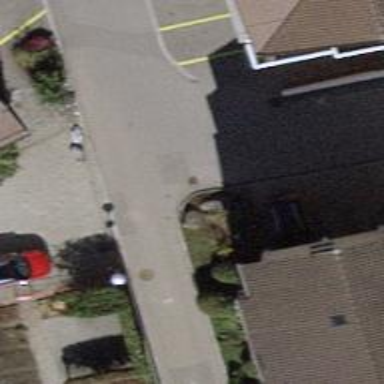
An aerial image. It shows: Bollard barrier.